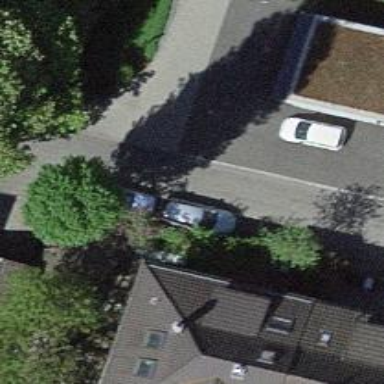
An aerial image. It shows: Living street.